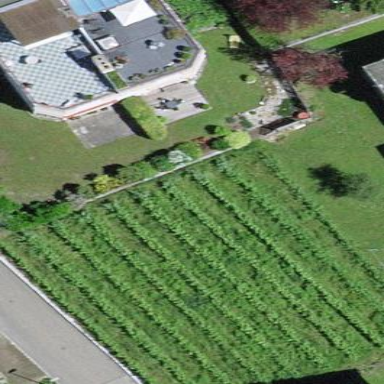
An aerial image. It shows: Vineyard.